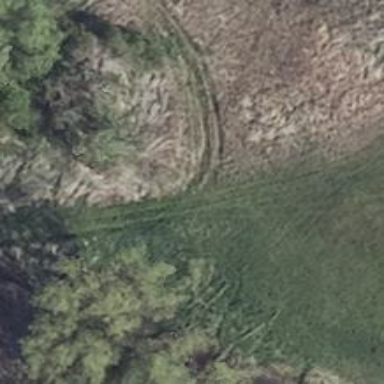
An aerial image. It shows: Grass track with grade5 tracktype.